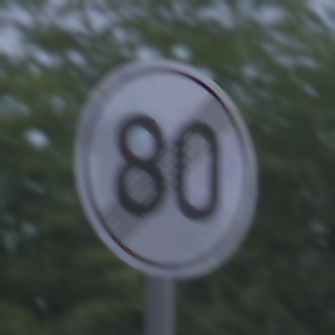
Verkehrszeichen: EndeGeschwindigkeit80
Umgebung: Outdoor, Urban
Tageszeit: SunriseSunset
Wetter: PartlyCloudy
Licht: Natural
Jahreszeit: NotSpecified
Kontrast: LowContrast